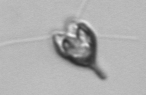
Label: Pyramimonas_longicauda